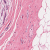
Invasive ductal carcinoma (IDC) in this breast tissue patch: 0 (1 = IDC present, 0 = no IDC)